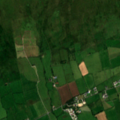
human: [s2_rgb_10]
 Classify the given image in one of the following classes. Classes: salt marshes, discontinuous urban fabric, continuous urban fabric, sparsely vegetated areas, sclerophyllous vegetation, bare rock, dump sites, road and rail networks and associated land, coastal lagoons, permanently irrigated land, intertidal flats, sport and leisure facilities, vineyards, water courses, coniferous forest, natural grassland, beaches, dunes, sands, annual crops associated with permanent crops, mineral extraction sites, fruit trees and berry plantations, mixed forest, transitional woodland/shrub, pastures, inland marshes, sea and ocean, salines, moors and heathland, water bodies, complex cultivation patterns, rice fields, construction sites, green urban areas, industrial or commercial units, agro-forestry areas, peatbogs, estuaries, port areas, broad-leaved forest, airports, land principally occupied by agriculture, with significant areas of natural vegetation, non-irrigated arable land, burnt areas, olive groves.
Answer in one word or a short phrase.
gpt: pastures, natural grassland